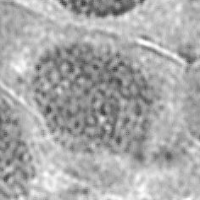
Label: prophase